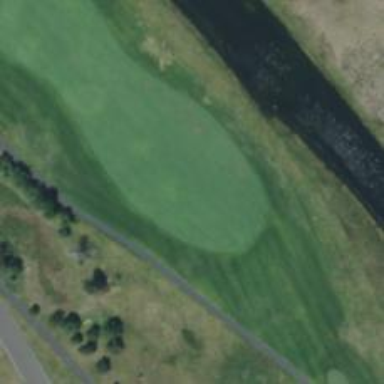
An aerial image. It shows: Golf hole.